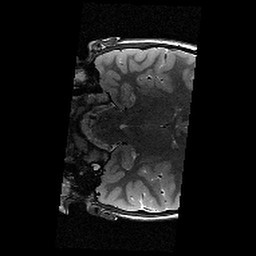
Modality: T2w
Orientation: coronal
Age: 9
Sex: female
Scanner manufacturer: siemens
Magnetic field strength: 3 T
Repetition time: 9.23 s
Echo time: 0.067 s